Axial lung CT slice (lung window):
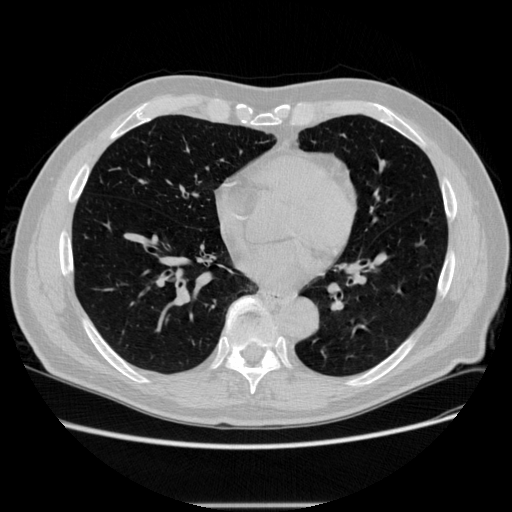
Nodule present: no